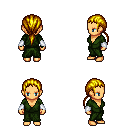
a pixel art fantasy rpg character, female body template, human, tanned skin, green robe, gold greaves, blonde ponytail hairstyle, white cloth bracers, four views (front, back, left, right), 2x2 character sprite sheet, small pixel art, hard edges, no anti-aliasing